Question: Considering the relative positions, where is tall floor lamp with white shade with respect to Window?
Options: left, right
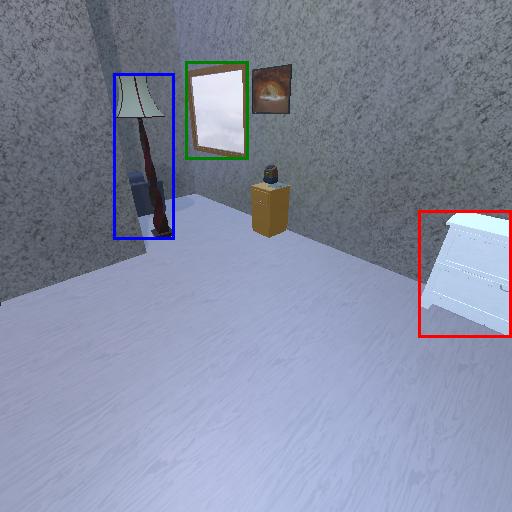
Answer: left